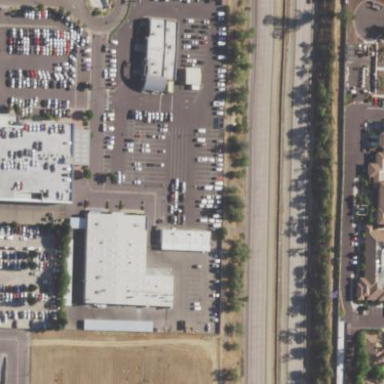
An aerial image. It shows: Commercial area with car shop.